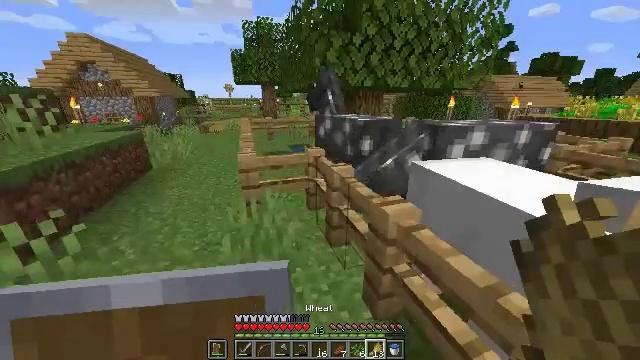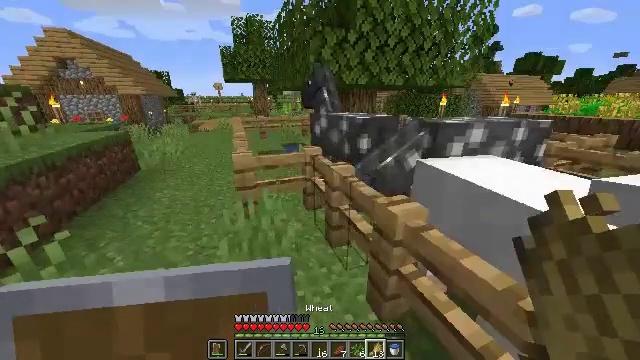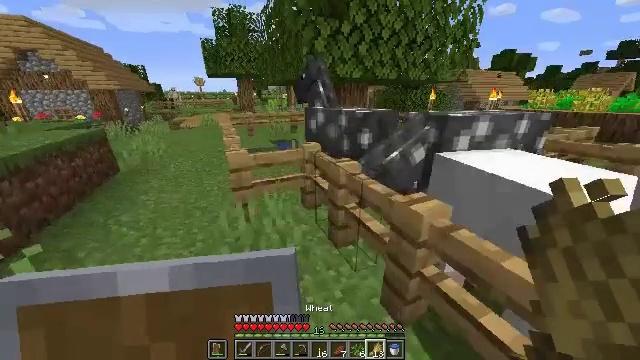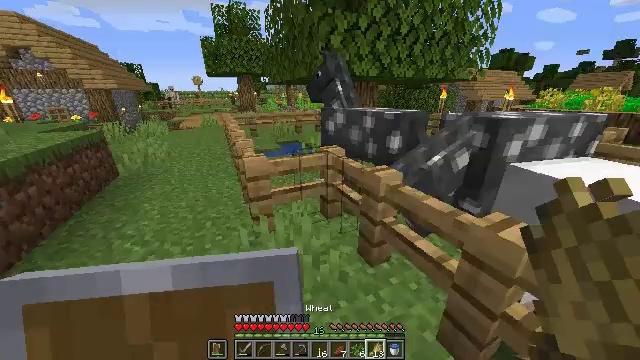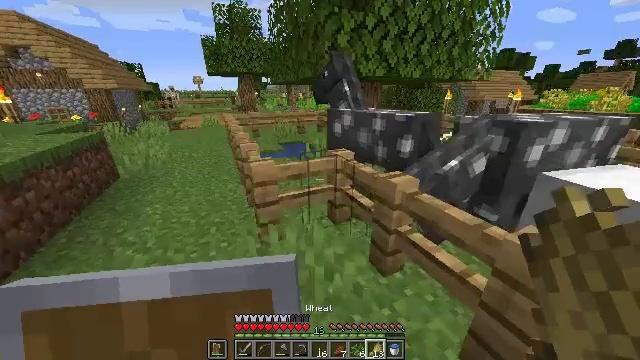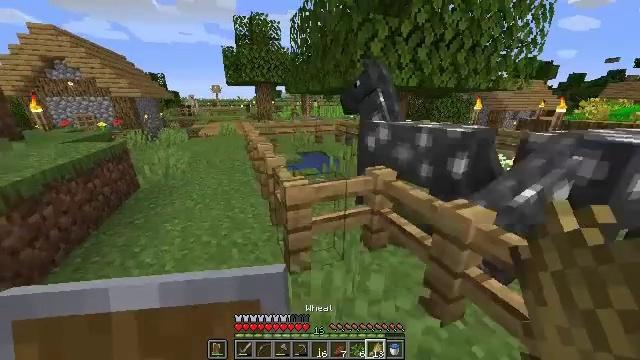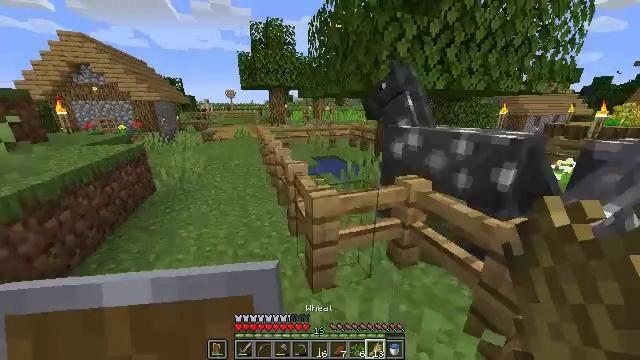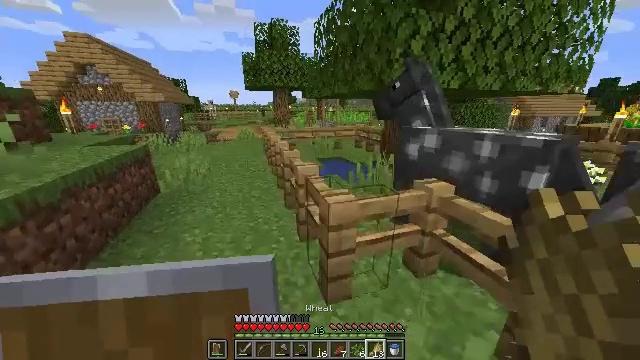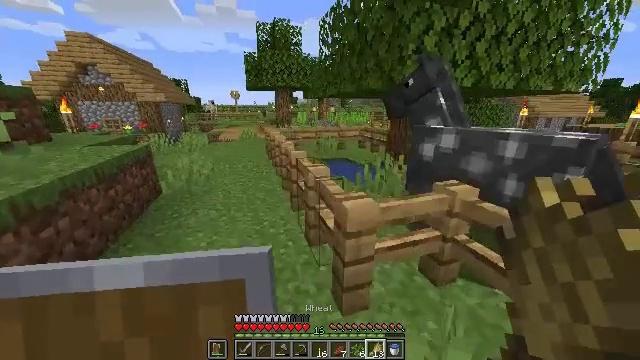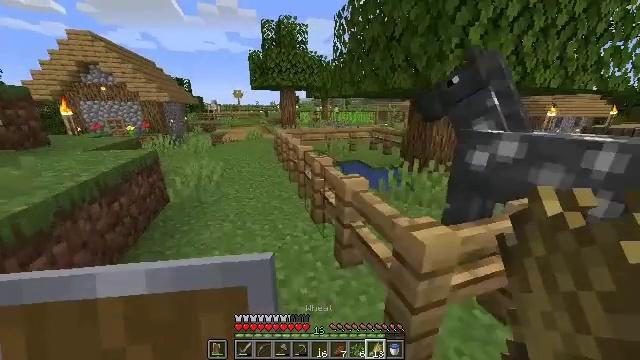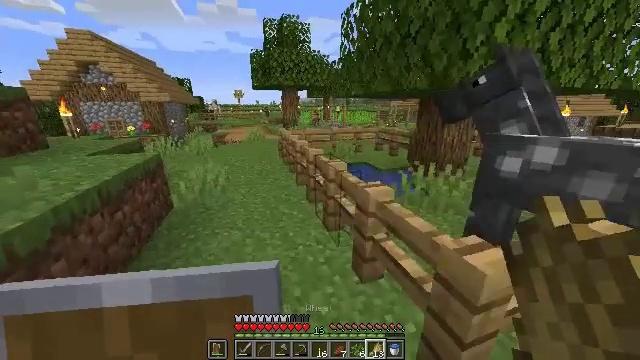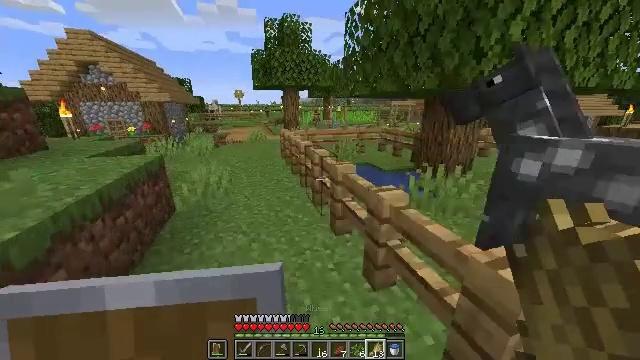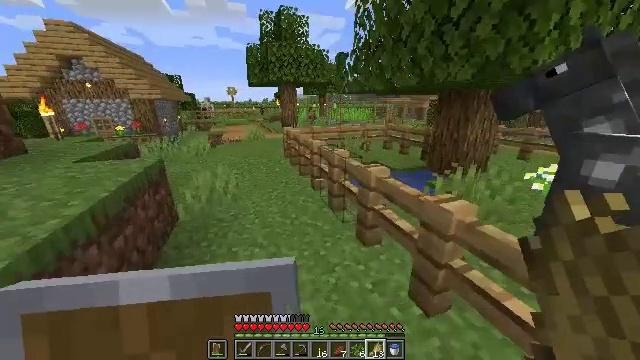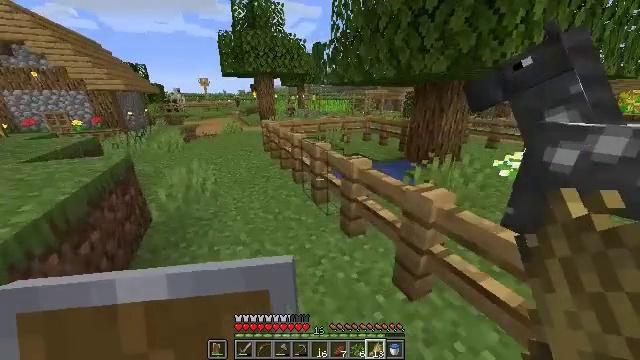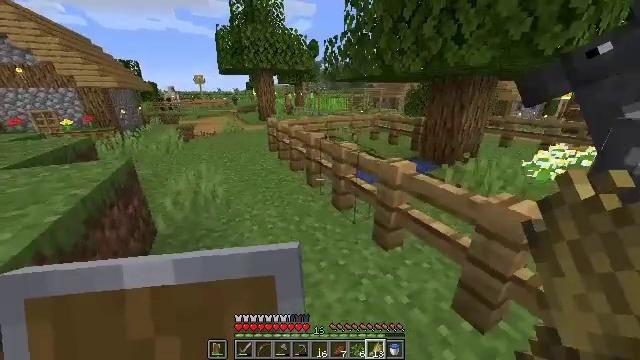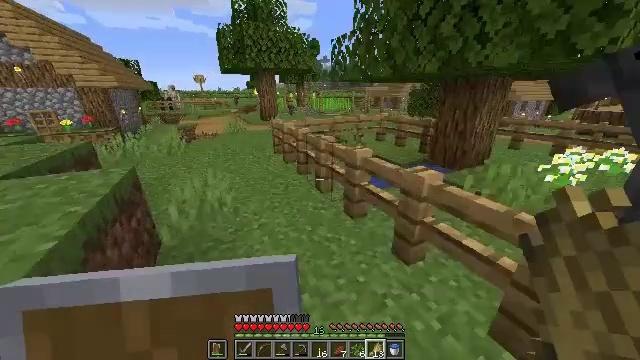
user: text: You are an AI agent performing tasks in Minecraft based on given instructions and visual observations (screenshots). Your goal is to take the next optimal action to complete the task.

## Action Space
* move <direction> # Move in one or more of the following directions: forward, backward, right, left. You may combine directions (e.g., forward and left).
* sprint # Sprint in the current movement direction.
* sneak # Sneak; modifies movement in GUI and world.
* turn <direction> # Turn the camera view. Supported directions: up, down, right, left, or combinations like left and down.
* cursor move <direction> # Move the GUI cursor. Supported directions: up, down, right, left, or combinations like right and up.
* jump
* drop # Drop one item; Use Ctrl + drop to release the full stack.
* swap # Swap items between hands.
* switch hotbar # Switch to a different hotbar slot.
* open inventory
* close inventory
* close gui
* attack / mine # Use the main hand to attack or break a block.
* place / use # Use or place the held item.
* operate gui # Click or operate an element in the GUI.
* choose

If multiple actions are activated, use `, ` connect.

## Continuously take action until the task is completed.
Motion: motion action
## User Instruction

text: Cut down the sugar cane stalks.
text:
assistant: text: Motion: move forward and move left, turn right
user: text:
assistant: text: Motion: move forward and move left, turn right and down
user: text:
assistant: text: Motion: move forward and move left
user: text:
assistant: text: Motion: move forward and move left
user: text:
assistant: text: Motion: move forward and move left, turn left and up
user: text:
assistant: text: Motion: move forward and move left, turn left
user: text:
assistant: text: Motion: move forward and move left
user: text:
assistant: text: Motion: move forward and move left
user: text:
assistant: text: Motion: move forward and move left
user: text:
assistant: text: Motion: move forward and move left
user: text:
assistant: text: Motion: move forward and move left
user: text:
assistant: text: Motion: move forward and move left, turn right
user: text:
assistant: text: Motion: move forward and move left, turn right and down
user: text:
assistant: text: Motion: move forward and move left, turn right
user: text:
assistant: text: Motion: move forward and move left
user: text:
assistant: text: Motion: move forward and move left, jump
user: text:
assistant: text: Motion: move forward and move left, jump
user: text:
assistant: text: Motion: move forward and move left, jump
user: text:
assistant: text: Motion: move forward and move left
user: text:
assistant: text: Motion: move forward and move left, turn right and down
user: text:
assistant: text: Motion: move left, turn right and down
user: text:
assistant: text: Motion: move left, turn right
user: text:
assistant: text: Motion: move left
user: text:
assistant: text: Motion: no_op
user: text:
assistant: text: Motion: no_op
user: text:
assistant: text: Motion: no_op
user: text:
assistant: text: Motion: move right, turn right
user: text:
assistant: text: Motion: move right, turn right and up
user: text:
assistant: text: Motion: move forward and move right, turn right and up
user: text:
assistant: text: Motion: move forward and move right, turn right and up